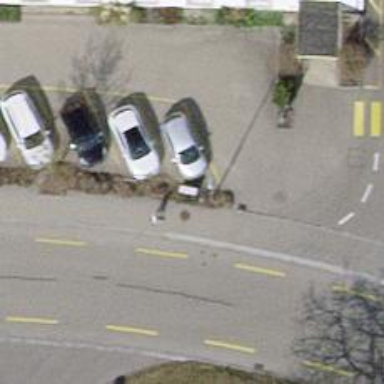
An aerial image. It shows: Street cabinet.